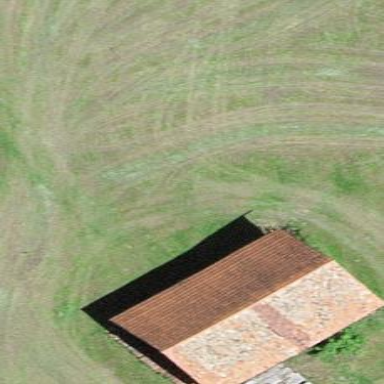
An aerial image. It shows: Shed.